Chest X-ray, PA view. Patient: 55 years old, sex F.
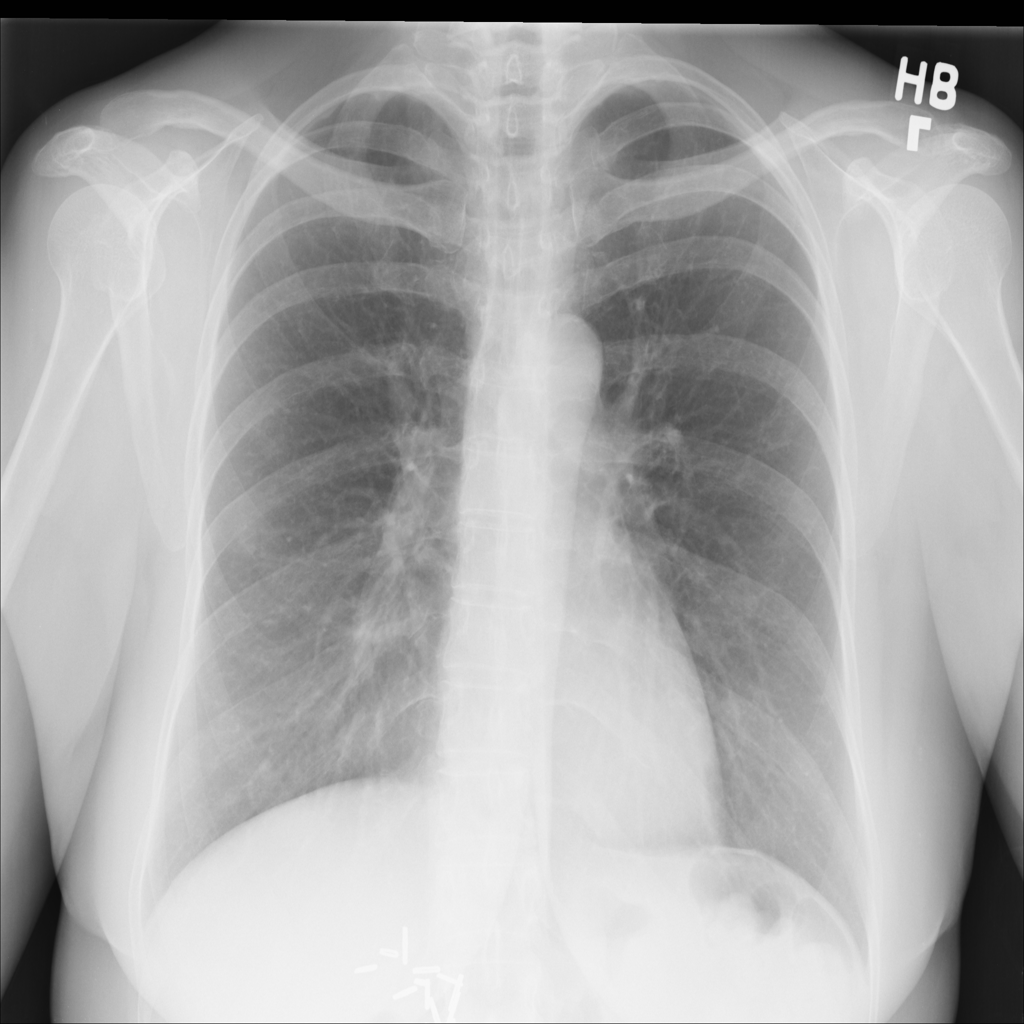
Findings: No Finding